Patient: sex M, age 61
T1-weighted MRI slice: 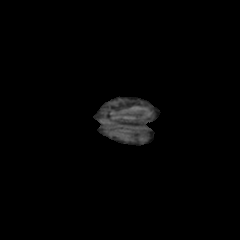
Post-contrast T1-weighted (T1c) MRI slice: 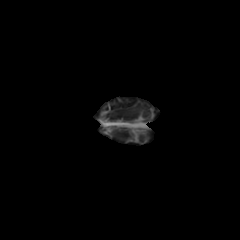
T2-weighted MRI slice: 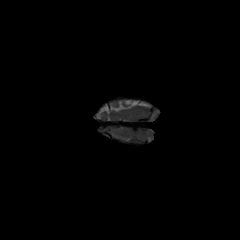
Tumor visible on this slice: no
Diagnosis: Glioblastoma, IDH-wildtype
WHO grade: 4